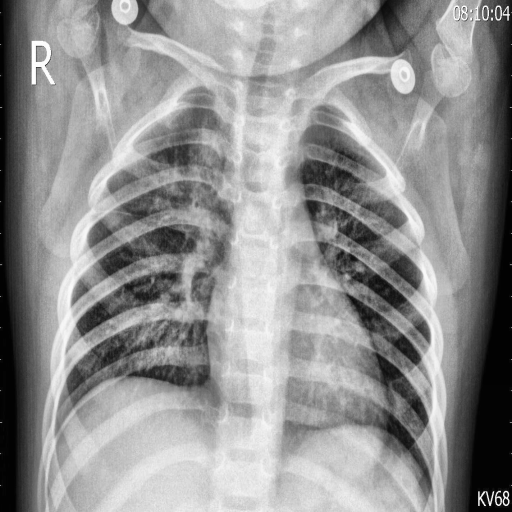
Finding: PNEUMONIA